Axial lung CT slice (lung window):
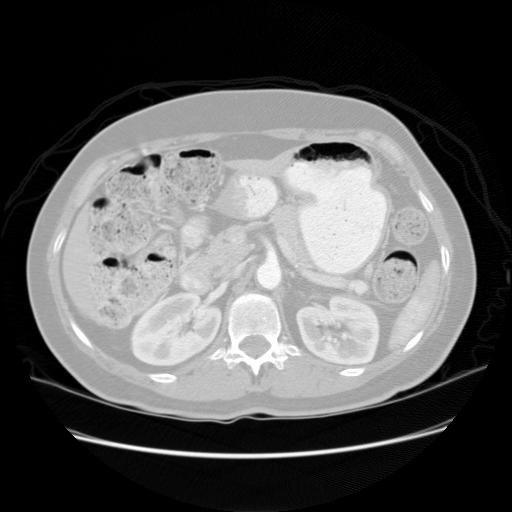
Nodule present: no